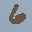
Label: 6